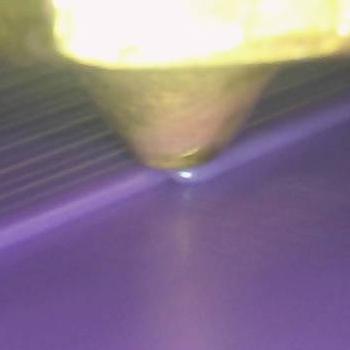
Flow rate: 144%